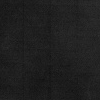
Atmospheric dust classification: dusty